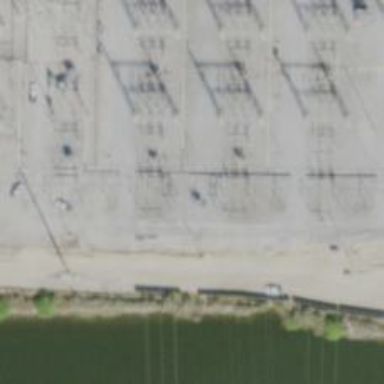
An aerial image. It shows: Switch for power supply.